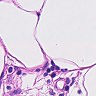
Metastatic tissue present: no